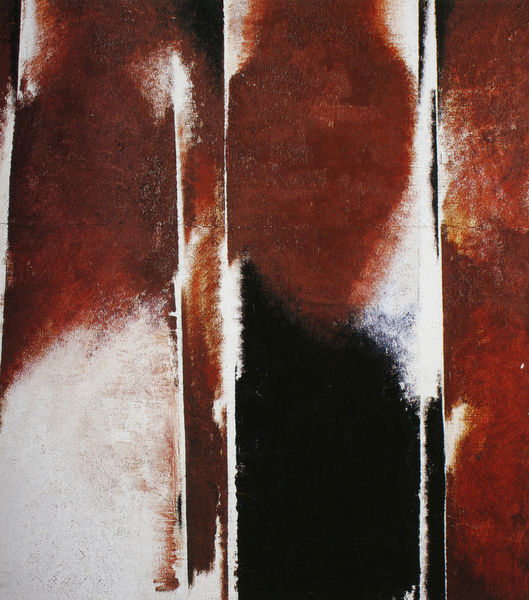
Titel: Gegenstandslose Komposition
Künstler: Alexander Rodtschenko
Standort: St. Petersburg
Institution: Russisches Museum
Schlagwörter: blau, dunkel, gemälde, schatten, weiß, gelb, komposition, braun, hell, hintergrund, licht, schwarz, vordergrund, rot, malerei, rahmen, spiegel, öl, felder, sonne, trocken, abstrakt, flächen, modern, farbe, formen, linien, latten, rand, material, detail, nahaufnahme, reflexe, streifen, spiegeln, metall, leuchten, lichtreflexe, helligkeit, farbflächen, form, gebogen, leinwand, übergänge, senkrecht, flecken, rotbraun, durchscheinen, braunrot, grell, lasierend, vertikal, brüche, rost, gebrochen, prismen, prismatisch, nebeneinander, eingefasst, wattiert, wattig, parallellen, umbrüche